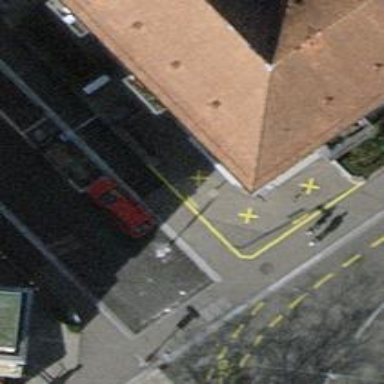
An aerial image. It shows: Bicycle parking area with stands available.